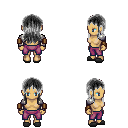
a pixel art fantasy rpg character, female body template, human, tanned skin, steel arm armor, magenta pants, gray unkempt hairstyle, leather bracers, gray slippers, four views (front, back, left, right), 2x2 character sprite sheet, small pixel art, hard edges, no anti-aliasing